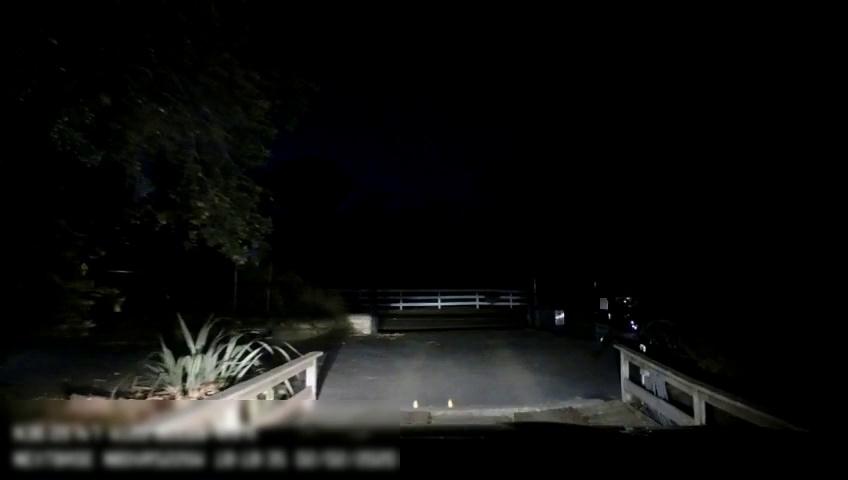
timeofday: Night
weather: Other
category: Drivable Space
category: Lanes | Current Lane